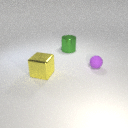
small purple rubber sphere behind large yellow metal cube